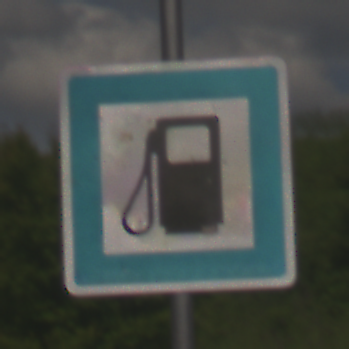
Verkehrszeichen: Tankstelle
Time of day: Midday
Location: Outdoor (RoadRail)
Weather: PartlyCloudy
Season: NotSpecified
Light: Natural